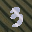
Label: 3